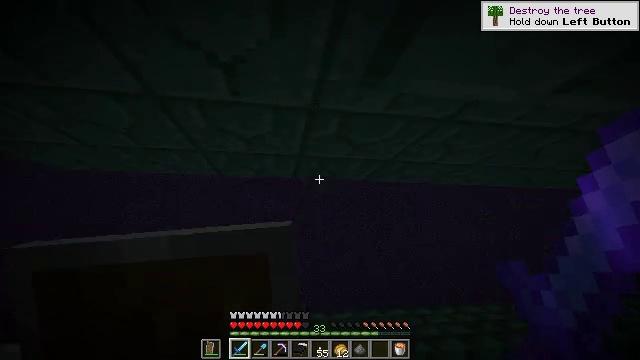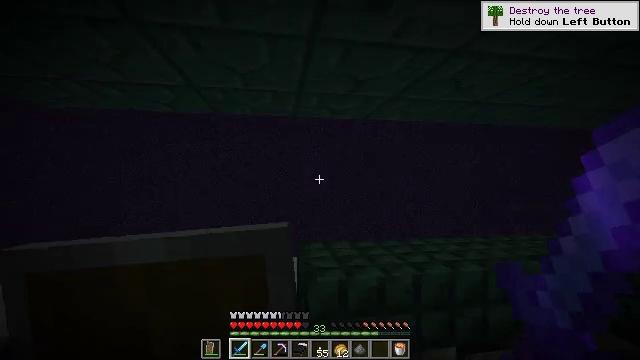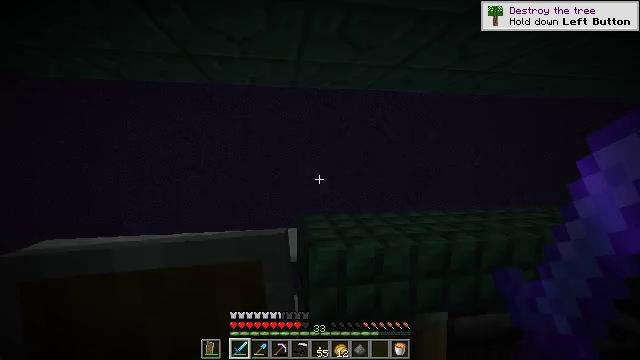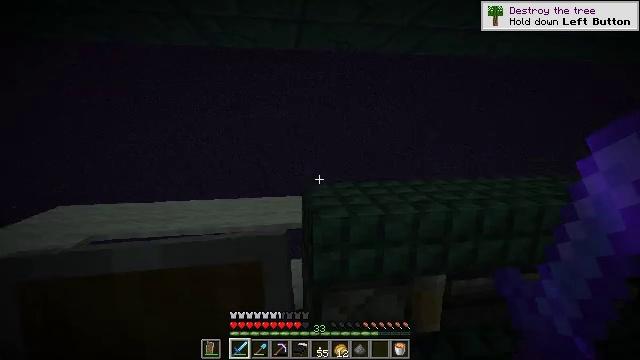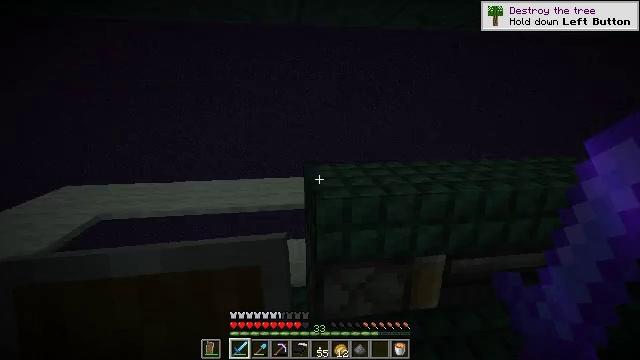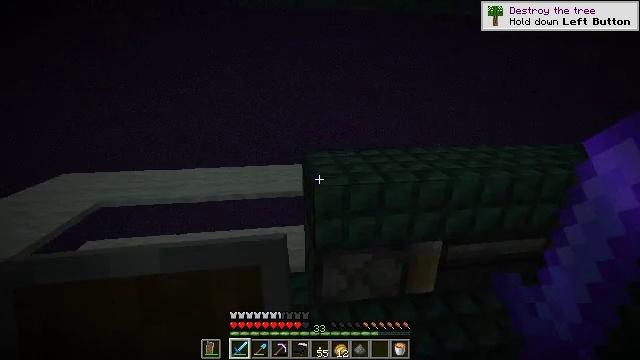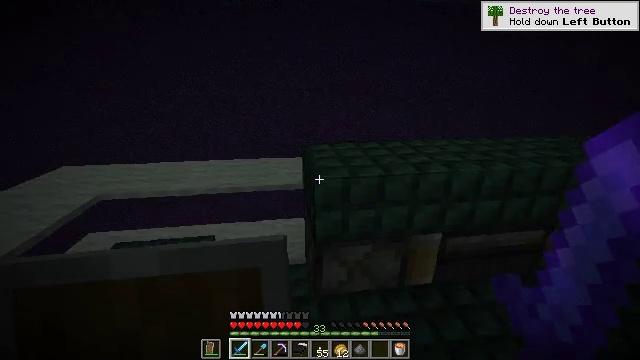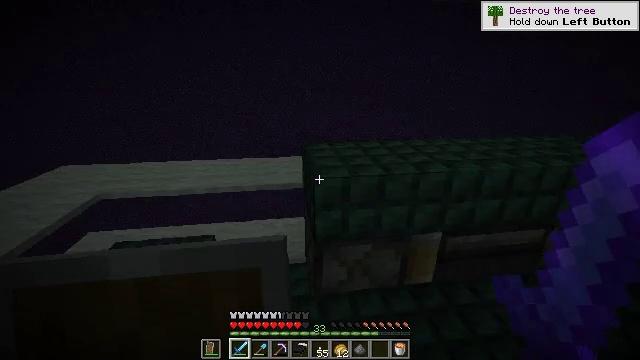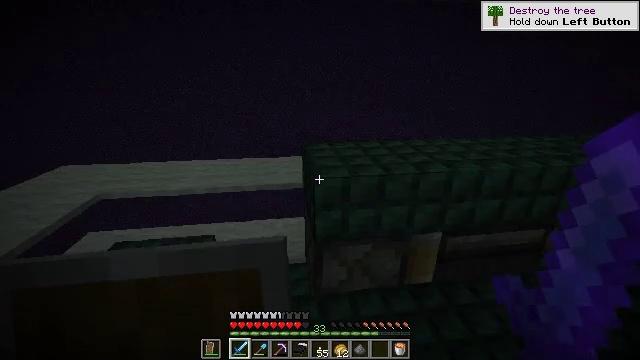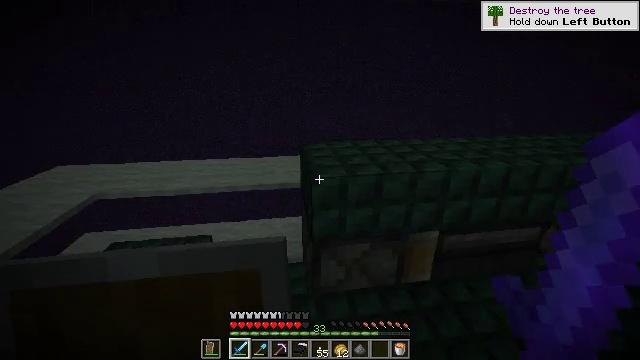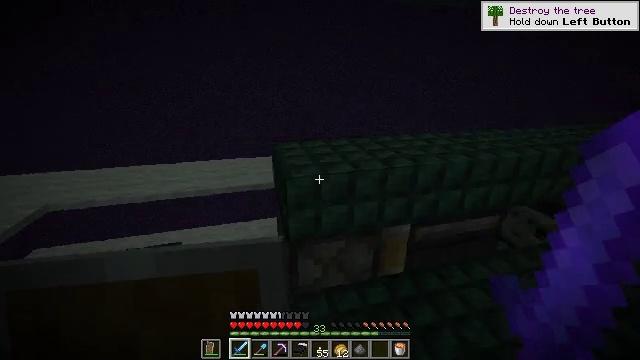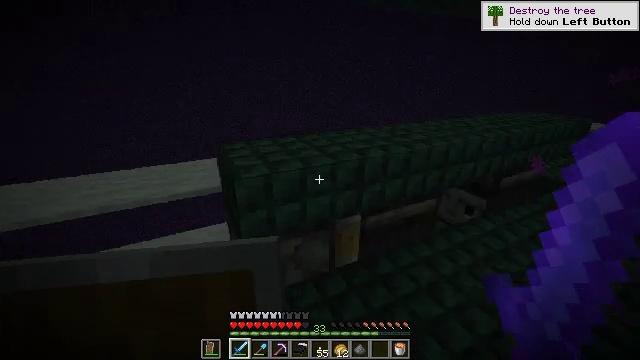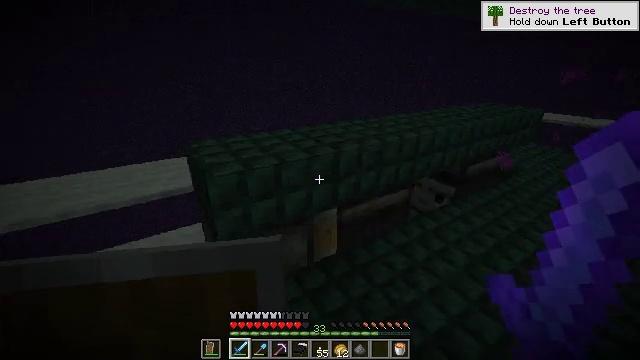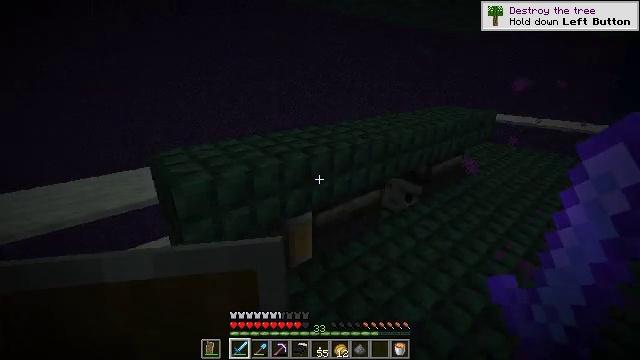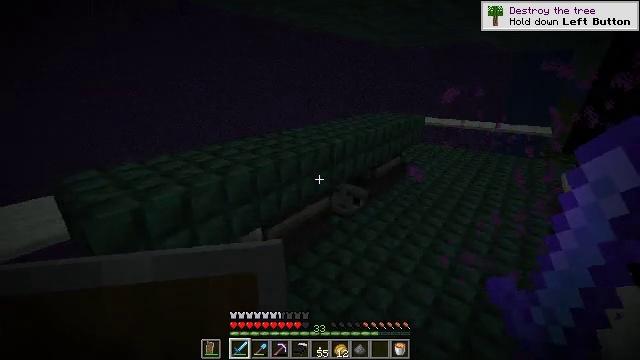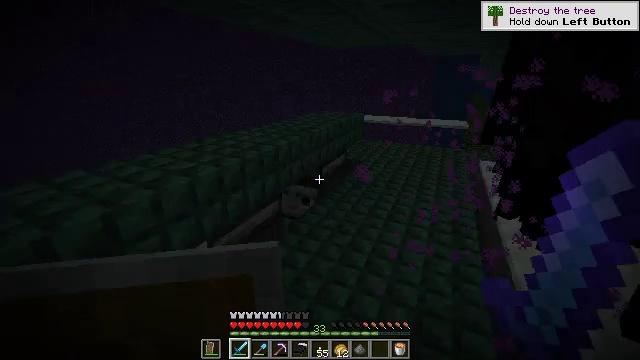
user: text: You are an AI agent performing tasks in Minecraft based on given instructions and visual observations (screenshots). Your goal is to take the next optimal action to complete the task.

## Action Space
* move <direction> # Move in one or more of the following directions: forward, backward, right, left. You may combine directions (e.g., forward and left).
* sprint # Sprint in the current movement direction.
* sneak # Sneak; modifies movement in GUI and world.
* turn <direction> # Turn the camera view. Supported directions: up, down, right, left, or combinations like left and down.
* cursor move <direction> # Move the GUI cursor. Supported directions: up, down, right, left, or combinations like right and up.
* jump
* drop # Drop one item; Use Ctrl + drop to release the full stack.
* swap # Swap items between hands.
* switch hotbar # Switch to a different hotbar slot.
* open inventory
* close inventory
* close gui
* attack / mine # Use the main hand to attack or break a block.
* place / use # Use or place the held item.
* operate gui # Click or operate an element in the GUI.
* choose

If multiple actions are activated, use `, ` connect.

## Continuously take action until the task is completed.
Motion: motion action
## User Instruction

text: Defeat an enderman.
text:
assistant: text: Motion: turn down
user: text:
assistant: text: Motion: turn down
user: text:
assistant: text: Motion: turn down
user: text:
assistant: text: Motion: turn down
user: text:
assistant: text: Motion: turn down
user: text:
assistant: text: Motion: turn down
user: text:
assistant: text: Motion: no_op
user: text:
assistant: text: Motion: no_op
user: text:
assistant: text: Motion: no_op
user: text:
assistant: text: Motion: turn right
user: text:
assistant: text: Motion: turn right
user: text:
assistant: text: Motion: turn right and down
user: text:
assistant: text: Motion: turn right and up
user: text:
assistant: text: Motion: move forward, turn right and up
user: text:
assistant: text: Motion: move forward, turn right
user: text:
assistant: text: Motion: move forward, turn right
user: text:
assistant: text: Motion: move forward
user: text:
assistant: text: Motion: move forward, turn right
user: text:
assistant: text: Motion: move forward, turn right
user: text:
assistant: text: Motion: move forward, turn right
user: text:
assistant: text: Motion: move forward, turn right
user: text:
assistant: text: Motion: move forward, turn right
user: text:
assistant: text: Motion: move forward, turn right
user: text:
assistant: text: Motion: move forward, turn right
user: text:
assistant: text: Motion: move forward, turn right
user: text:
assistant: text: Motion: move forward, turn right
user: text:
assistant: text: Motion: move forward, turn right
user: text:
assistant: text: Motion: move forward, turn right
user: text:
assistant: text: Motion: move forward and move left, turn right
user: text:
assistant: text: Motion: move forward and move left, turn right